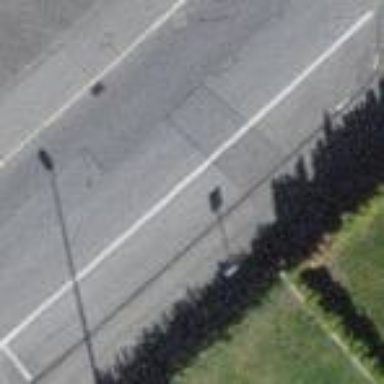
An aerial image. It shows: Parking lane with parallel orientation.